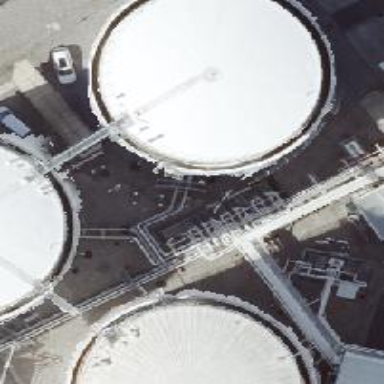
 categorized as both man-made structure and building."